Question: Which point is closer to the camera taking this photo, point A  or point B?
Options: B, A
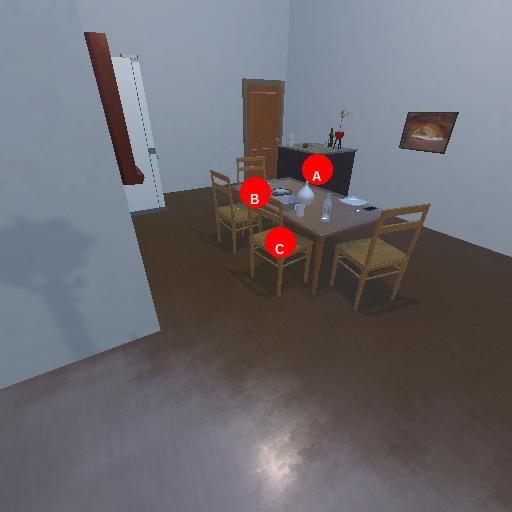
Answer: B